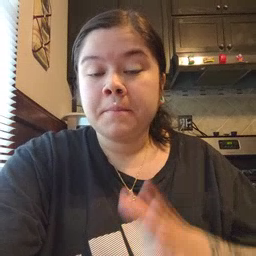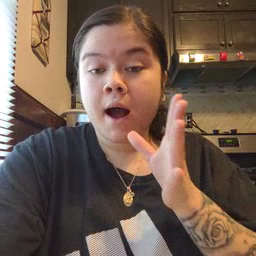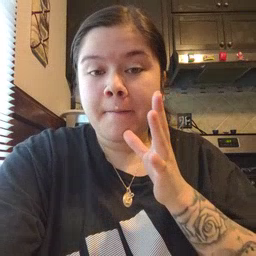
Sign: mom